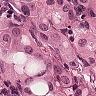
Metastatic tissue present: yes